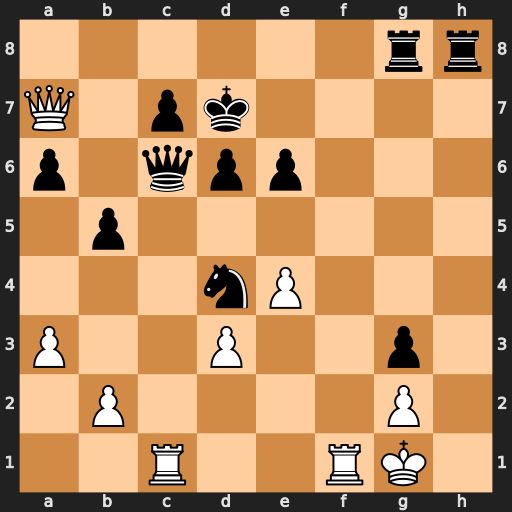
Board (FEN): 6rr/Q1pk4/p1qpp3/1p6/3nP3/P2P2p1/1P4P1/2R2RK1
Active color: w
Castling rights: -
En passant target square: -
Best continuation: Rf7+ Ke8 Rxc6